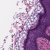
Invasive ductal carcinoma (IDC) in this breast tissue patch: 0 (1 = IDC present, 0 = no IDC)